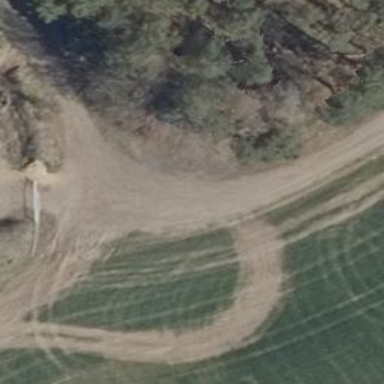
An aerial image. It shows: Gravel track with grade 2 tracktype.